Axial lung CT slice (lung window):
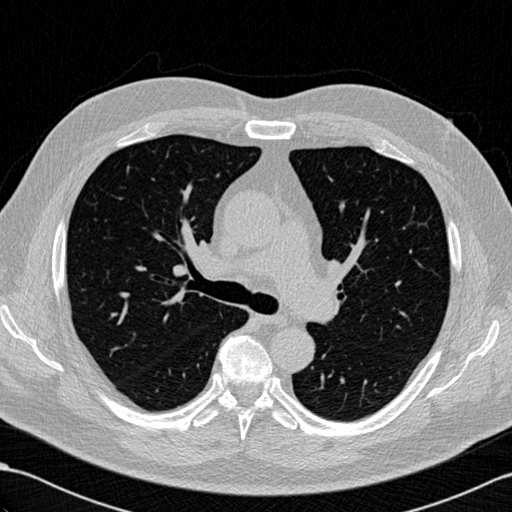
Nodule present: no